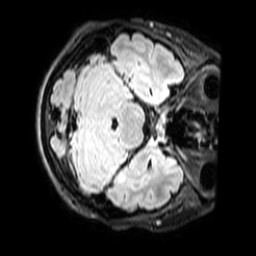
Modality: T1w
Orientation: axial
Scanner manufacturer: philips
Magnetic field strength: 3 T
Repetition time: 4.8 s
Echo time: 0.2586 s